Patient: sex M, age 67
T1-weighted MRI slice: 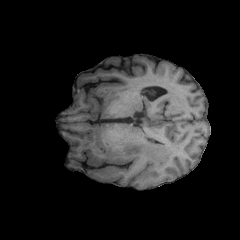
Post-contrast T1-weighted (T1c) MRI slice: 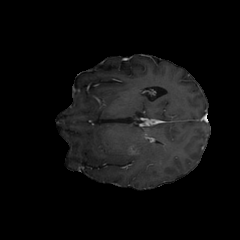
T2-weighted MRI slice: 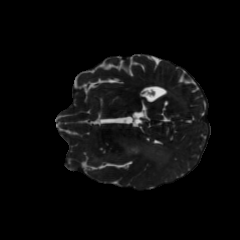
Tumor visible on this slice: yes
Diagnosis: Glioblastoma, IDH-wildtype
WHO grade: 4